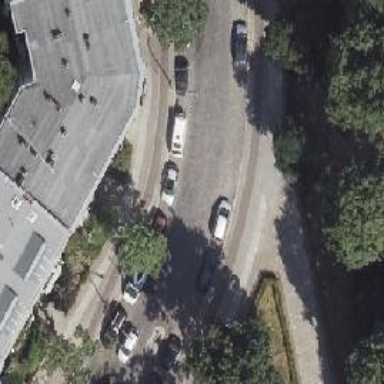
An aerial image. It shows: Residential road with separate sidewalks on both sides. There are parallel parking lanes on both sides of the road along with cycle tracks on both sides.